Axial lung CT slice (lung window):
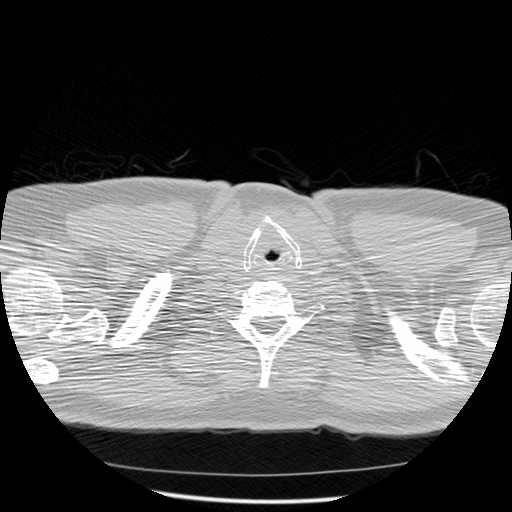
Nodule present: no